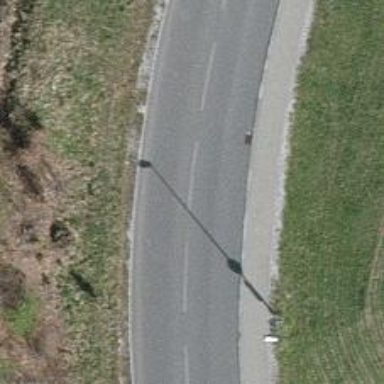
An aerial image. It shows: Tertiary road with asphalt surface and sidewalk on the left.